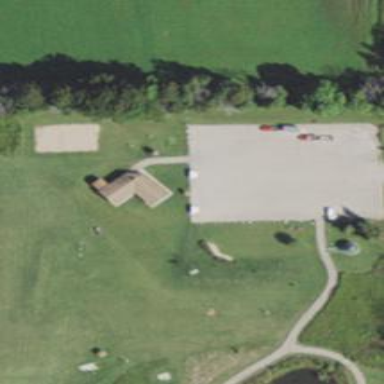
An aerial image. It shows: Disc golf course for leisure activity.